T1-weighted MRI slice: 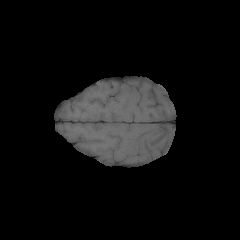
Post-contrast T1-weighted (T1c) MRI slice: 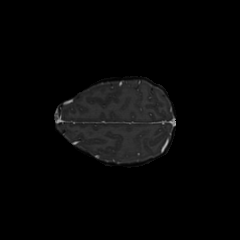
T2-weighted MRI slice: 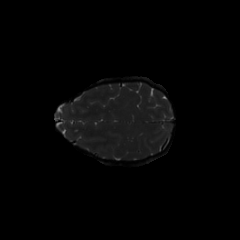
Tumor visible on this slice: no